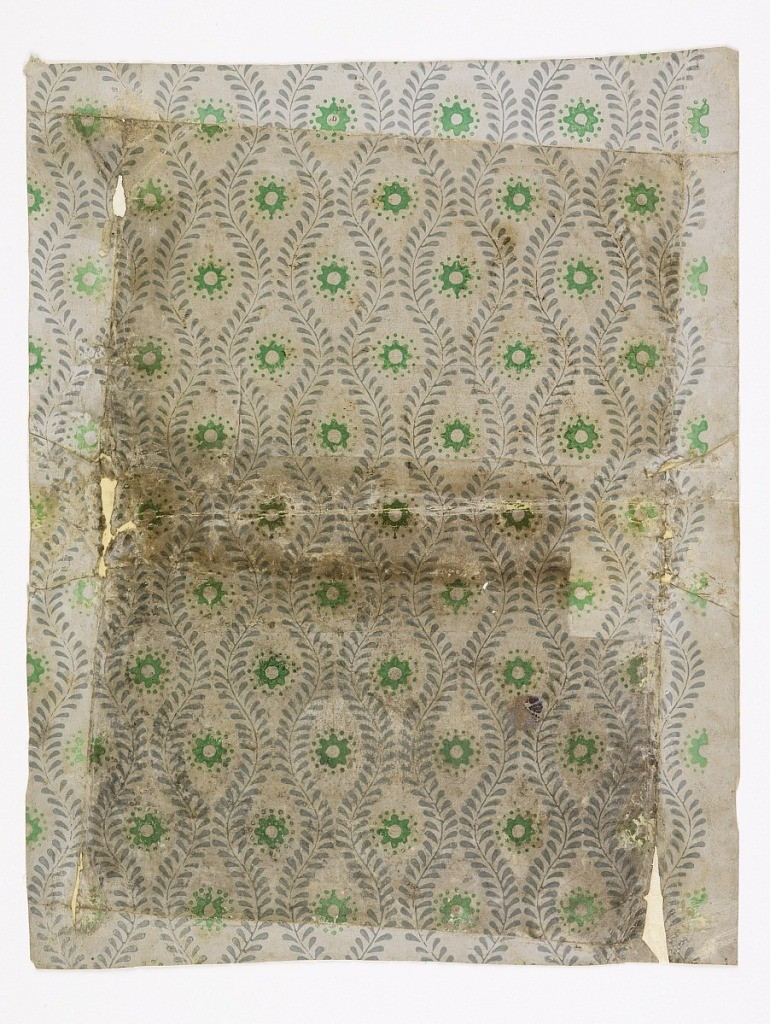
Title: Sidewall - fragment
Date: ca. 1800
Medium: Block-printed, distemper colors
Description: Alternating vertical serpentine foliate bands enclosing irregular ellipses, each set with a green flower form surrounded by a circle of green dots. Border present along right edge. Original colors appear along edges, where paper has been folded. Paper has small threads in it. Formerly used as a book cover.